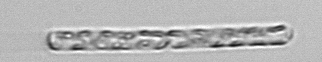
Label: Dactyliosolen_fragilissimus